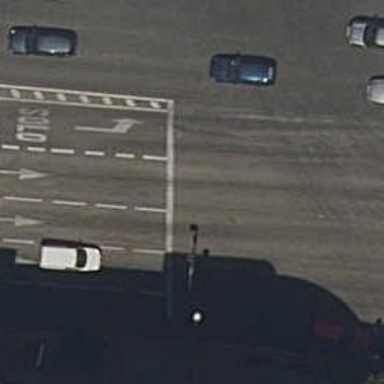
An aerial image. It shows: Road with traffic signals.